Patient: sex M, age 29
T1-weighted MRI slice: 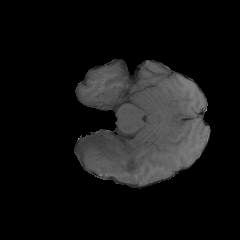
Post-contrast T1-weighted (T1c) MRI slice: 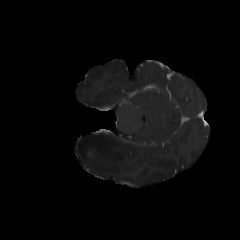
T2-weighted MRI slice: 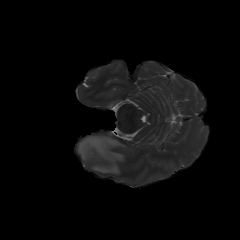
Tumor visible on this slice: yes
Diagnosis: Astrocytoma, IDH-mutant
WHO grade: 4